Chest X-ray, PA view. Patient: 52 years old, sex M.
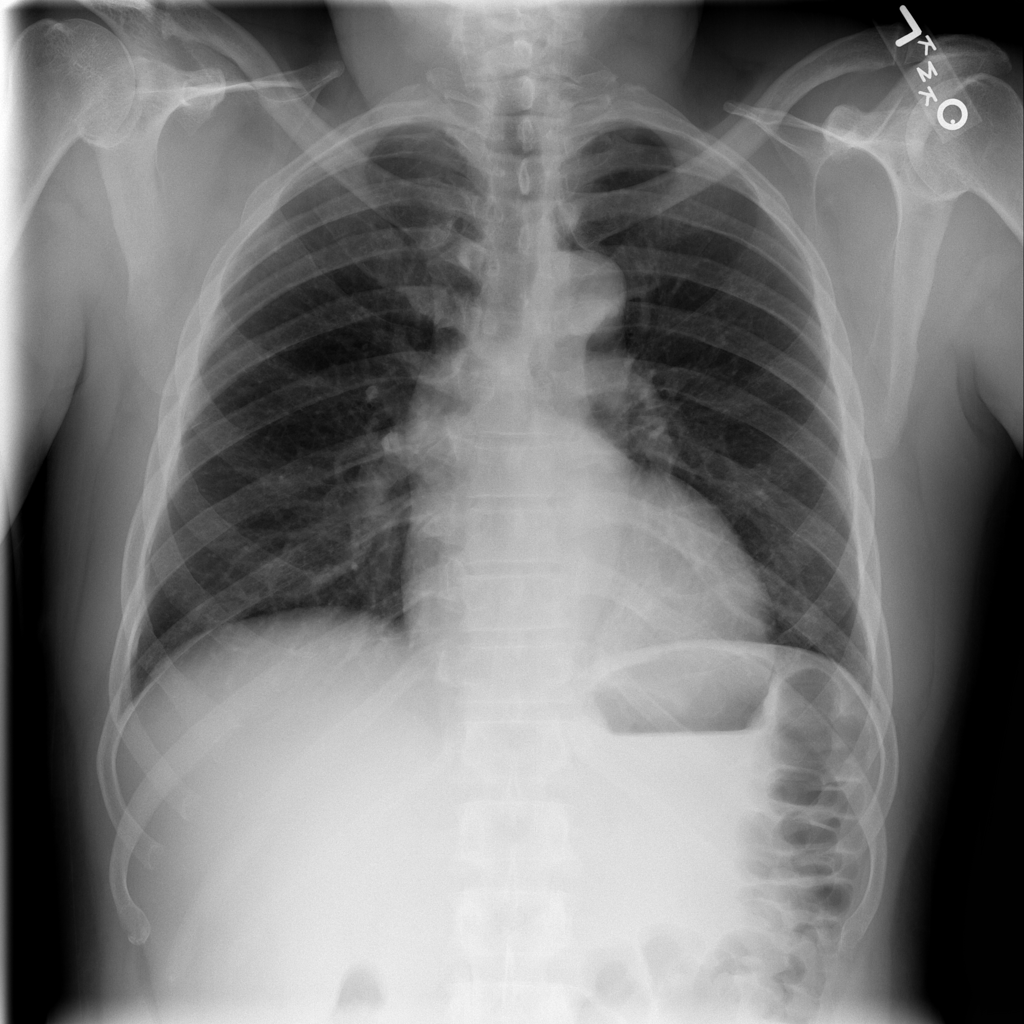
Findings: No Finding